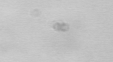
Label: camera_spot